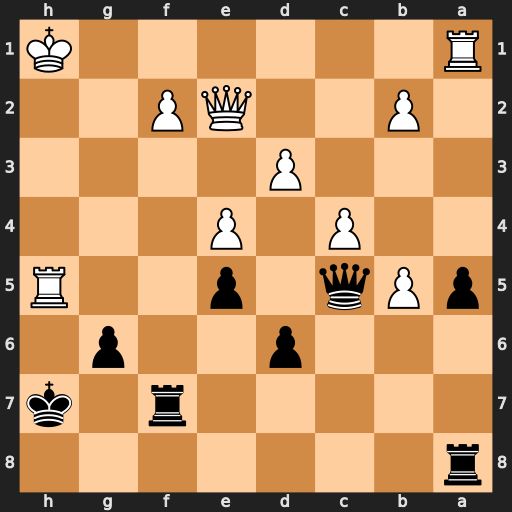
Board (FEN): r7/5r1k/3p2p1/pPq1p2R/2P1P3/3P4/1P2QP2/R6K
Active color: b
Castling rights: -
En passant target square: -
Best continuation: gxh5 Qxh5+ Kg7 Rg1+ Kf6